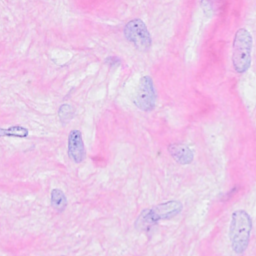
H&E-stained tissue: Breast